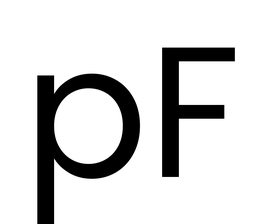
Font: Poppins-Regular